Interaction volume radius: 5 \u00c5
Interaction volume height: 10 \u00c5
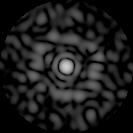
Disorder parameter: 0.9038